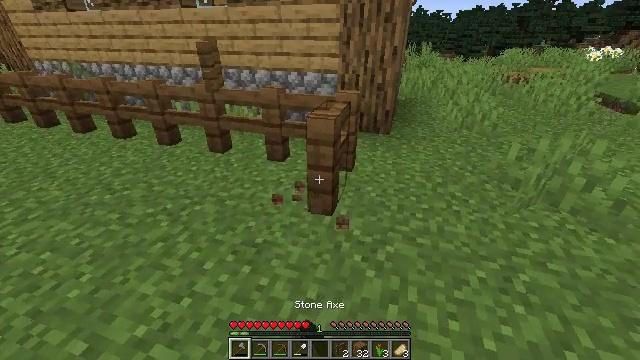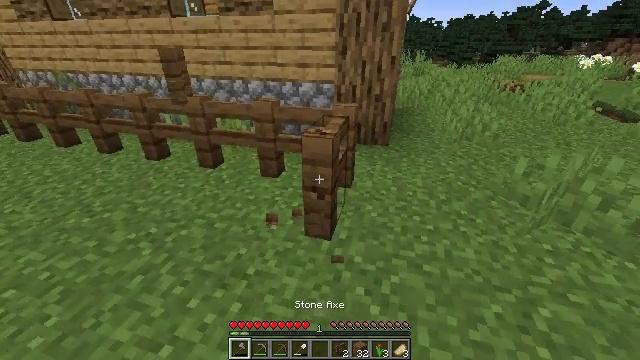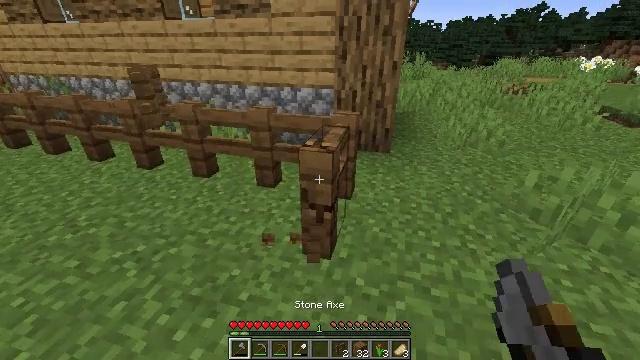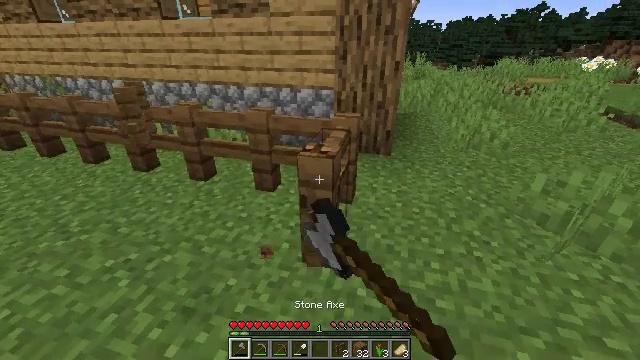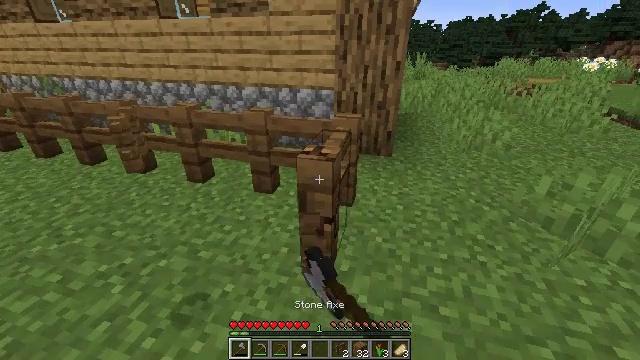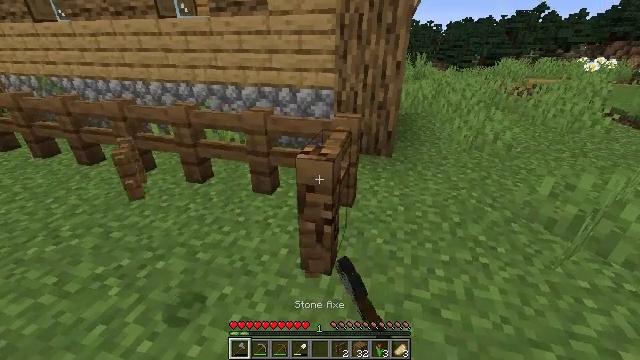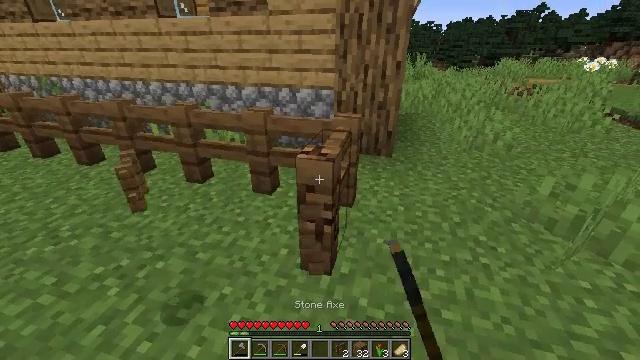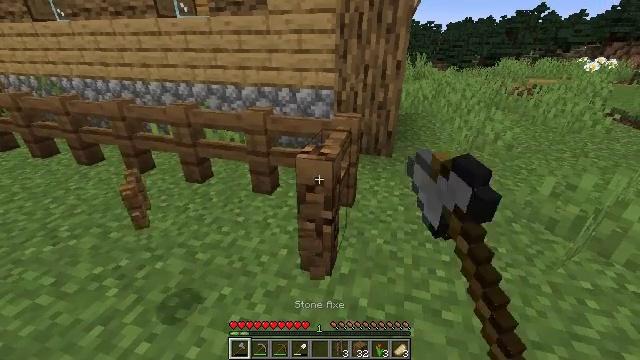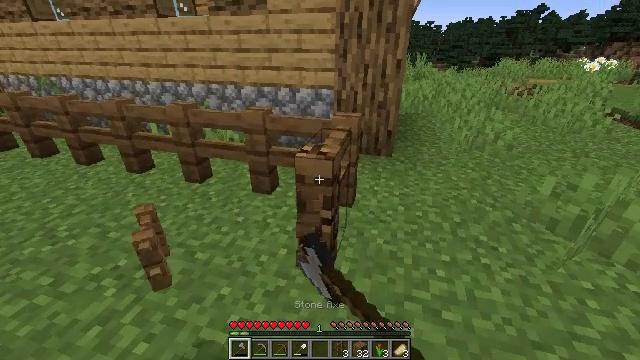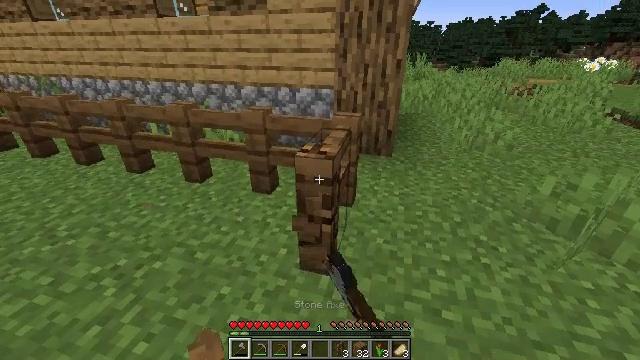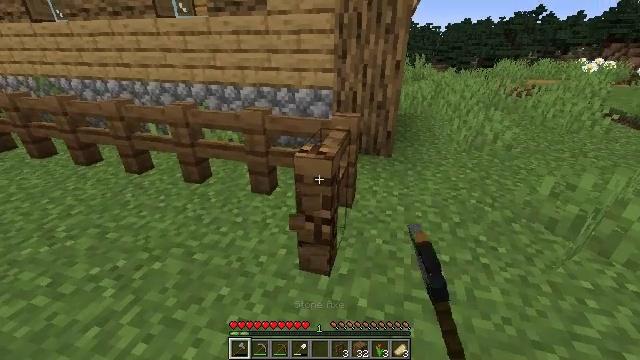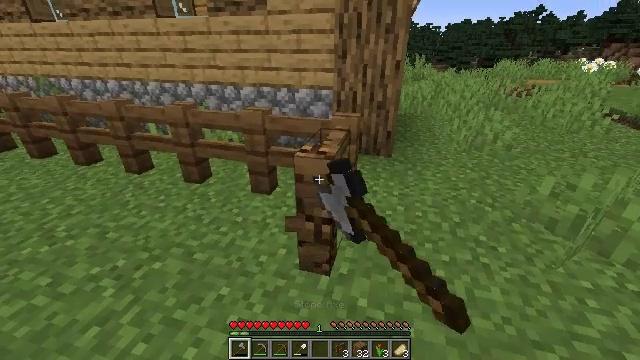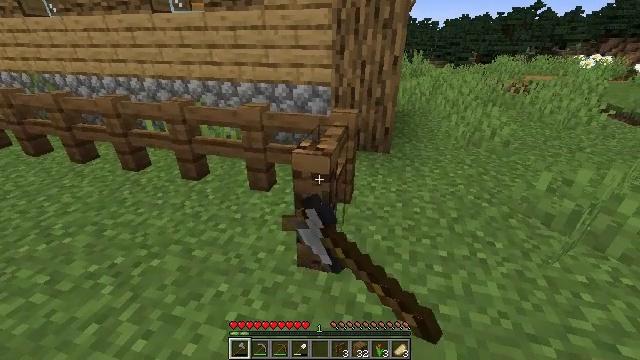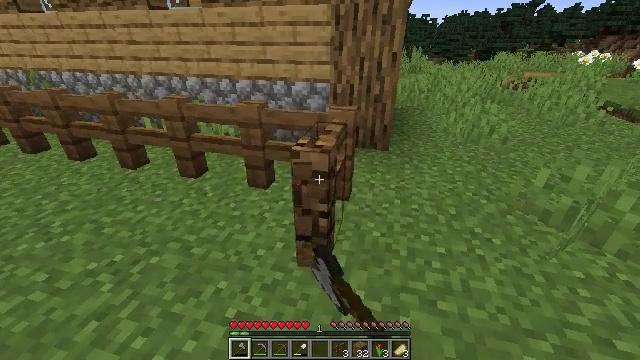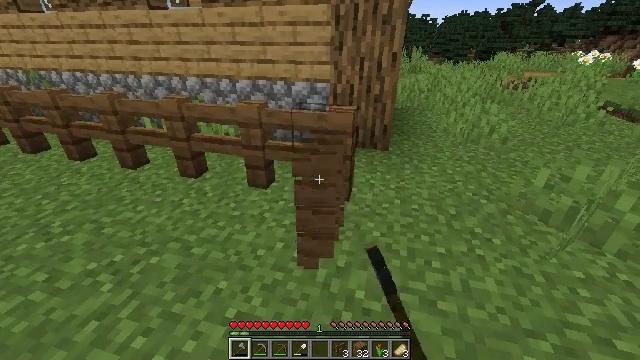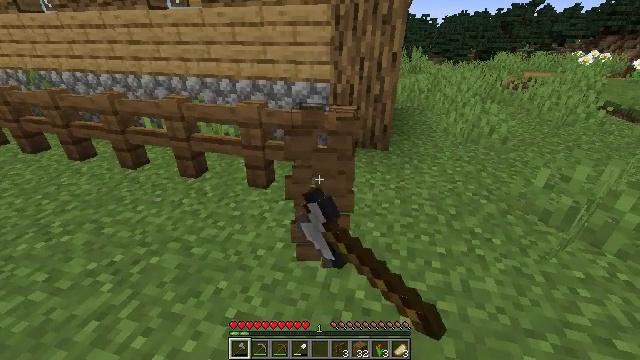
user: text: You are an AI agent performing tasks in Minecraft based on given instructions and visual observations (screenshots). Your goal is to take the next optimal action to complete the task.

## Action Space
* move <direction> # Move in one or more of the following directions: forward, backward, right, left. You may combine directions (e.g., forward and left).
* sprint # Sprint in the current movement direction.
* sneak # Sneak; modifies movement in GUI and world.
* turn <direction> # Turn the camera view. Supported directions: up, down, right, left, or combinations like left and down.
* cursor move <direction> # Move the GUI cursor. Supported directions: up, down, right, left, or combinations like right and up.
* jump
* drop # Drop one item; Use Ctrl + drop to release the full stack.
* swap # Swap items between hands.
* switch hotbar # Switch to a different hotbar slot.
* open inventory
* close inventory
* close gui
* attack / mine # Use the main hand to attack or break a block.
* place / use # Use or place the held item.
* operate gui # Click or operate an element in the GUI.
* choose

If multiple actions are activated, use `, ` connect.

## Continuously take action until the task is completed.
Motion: motion action
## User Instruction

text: Reclaim the spruce fence for reuse.
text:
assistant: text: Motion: move forward, turn right and up, attack / mine
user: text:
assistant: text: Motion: move forward, attack / mine
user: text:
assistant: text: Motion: attack / mine
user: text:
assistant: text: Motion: attack / mine
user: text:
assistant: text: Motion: attack / mine
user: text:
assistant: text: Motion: attack / mine
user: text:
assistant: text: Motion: attack / mine
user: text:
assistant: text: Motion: attack / mine
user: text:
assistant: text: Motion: attack / mine
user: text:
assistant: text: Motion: attack / mine
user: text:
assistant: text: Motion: attack / mine
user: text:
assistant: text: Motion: attack / mine
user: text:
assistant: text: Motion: attack / mine
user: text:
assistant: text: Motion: attack / mine
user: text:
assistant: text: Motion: attack / mine
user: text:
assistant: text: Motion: attack / mine
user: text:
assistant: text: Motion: attack / mine
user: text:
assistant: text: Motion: attack / mine
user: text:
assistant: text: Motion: attack / mine
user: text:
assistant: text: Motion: attack / mine
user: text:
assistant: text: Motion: attack / mine
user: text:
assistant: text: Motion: attack / mine
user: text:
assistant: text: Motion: attack / mine
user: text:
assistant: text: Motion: attack / mine
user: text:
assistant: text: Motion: attack / mine
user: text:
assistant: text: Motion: attack / mine
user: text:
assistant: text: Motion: attack / mine
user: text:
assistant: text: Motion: attack / mine
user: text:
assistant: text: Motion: attack / mine
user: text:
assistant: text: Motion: attack / mine